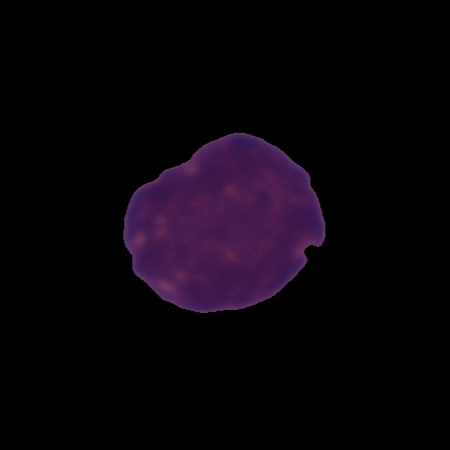
Label: healthy